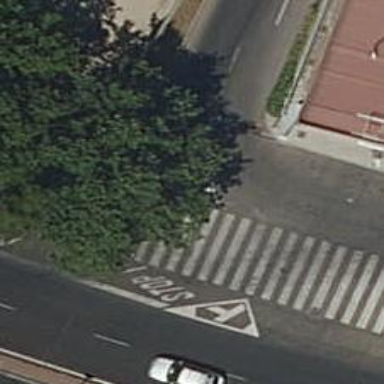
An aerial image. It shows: Marked crossing on footway.